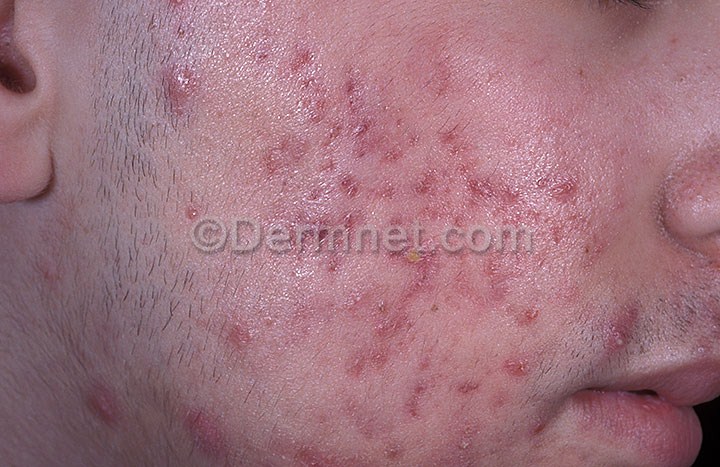
Disease: Acne and Rosacea Photos